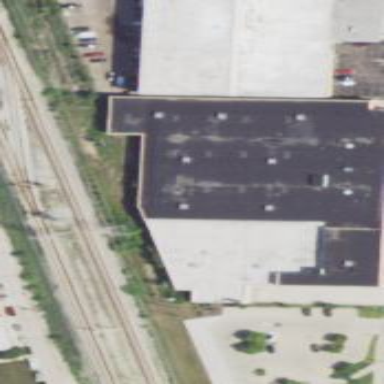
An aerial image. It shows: Commercial building housing storage rental shop branded as Public Storage according to Wikipedia.